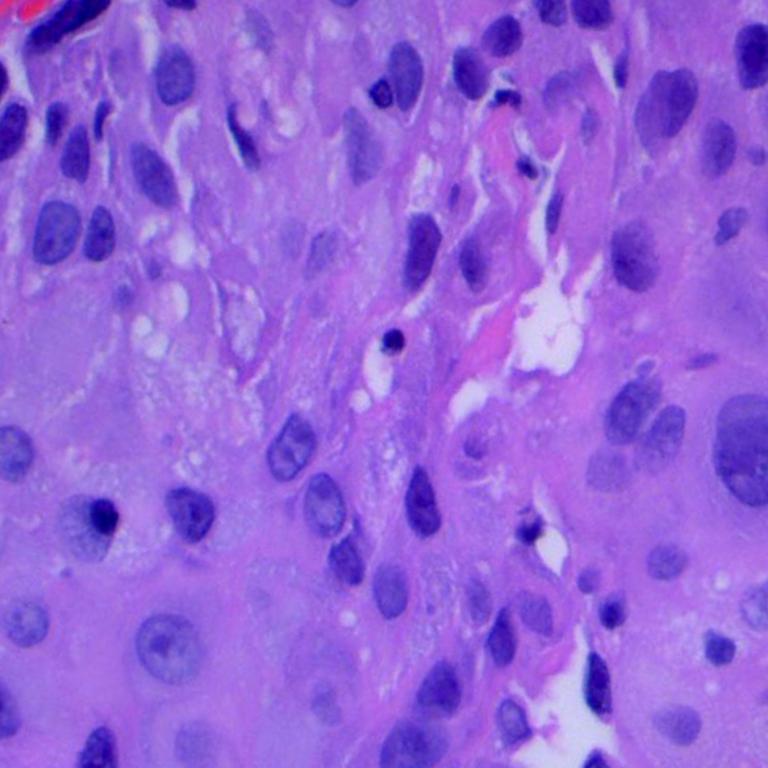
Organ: lung
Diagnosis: squamous carcinomas